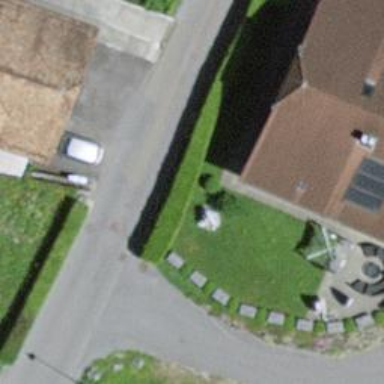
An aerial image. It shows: Hedge barrier.